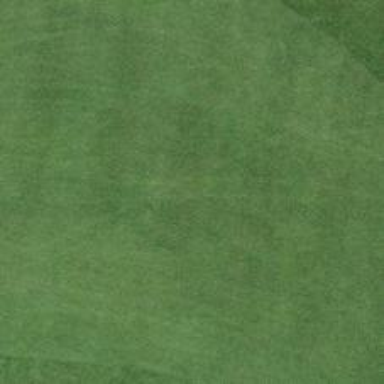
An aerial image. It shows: Golf hole.